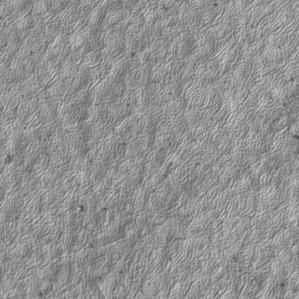
Label: frost